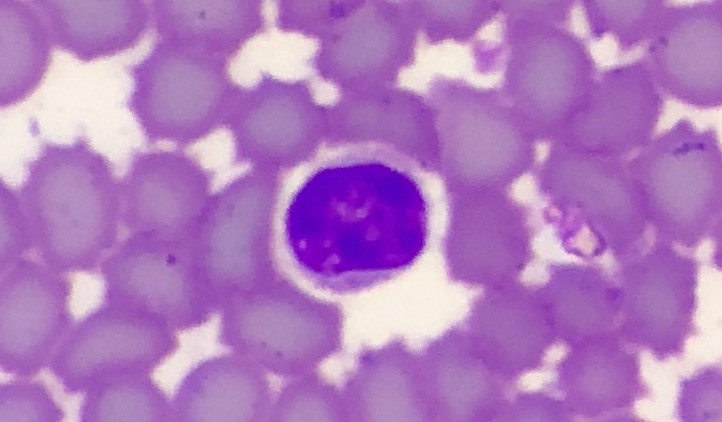
White blood cell type: Lymphocyte